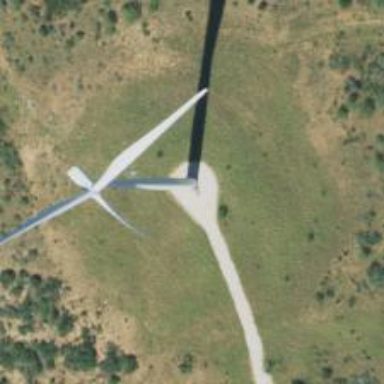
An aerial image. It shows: Wind generator powered by horizontal axis wind turbine.